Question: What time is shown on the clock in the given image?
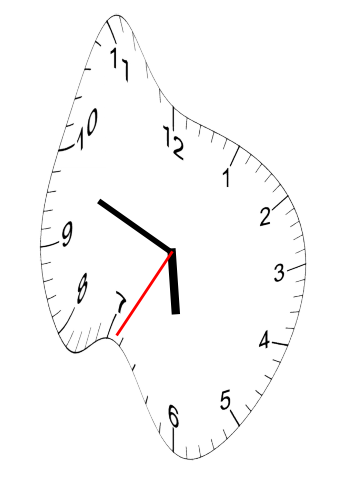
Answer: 05:48:35